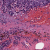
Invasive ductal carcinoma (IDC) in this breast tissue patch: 0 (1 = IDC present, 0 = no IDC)